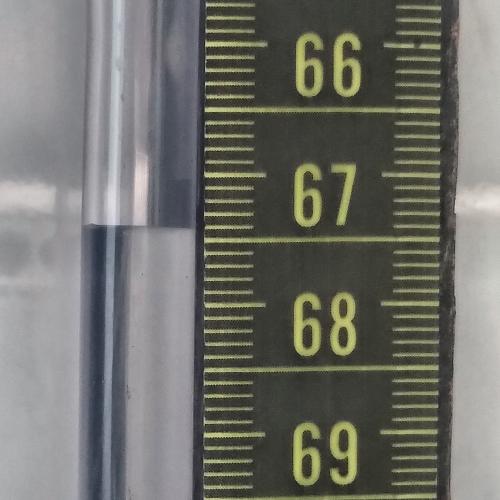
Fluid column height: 67.4 cm